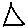
Label: triangle